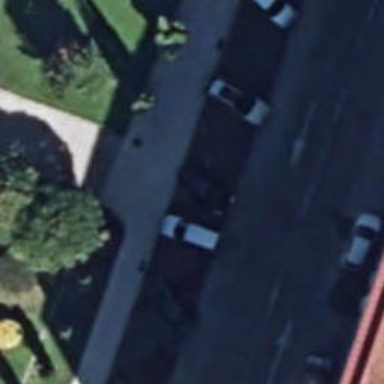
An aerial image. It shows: Footway surfaced with paving stones.